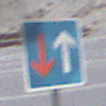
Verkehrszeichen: VorrangVorGegenverkehr
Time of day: MorningAfternoon
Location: Outdoor (Nature)
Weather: PartlyCloudy
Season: Winter
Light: Natural